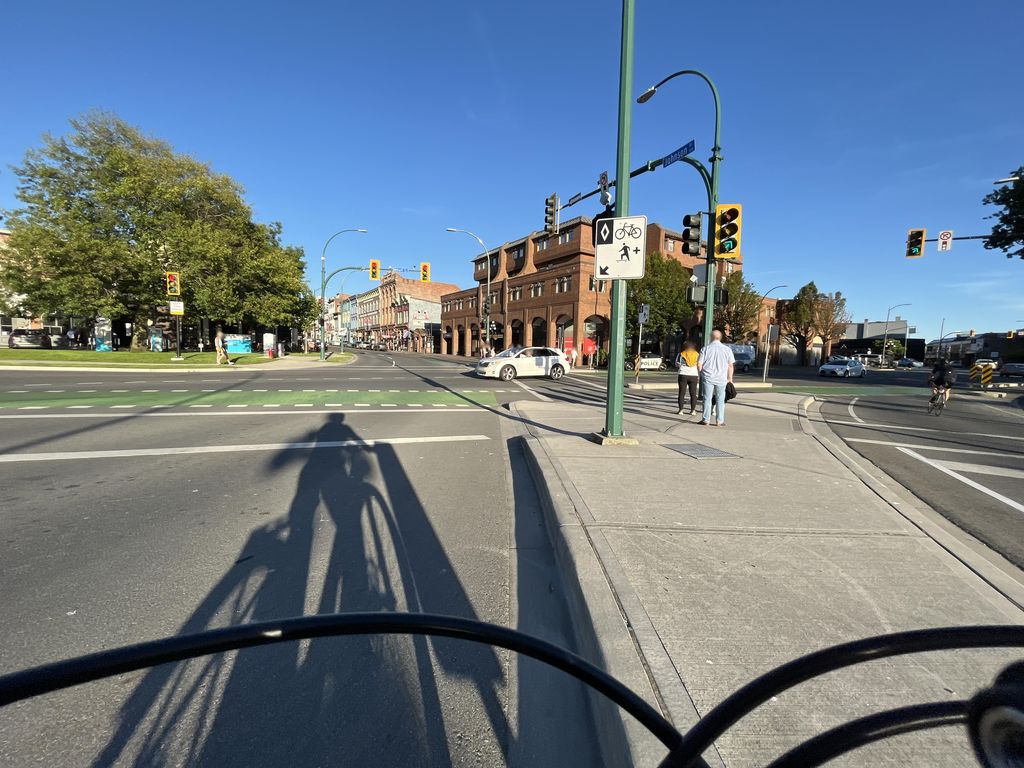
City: victoria